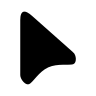
Cursor type: arrow
OS/theme: linux-bibata
Variant: black